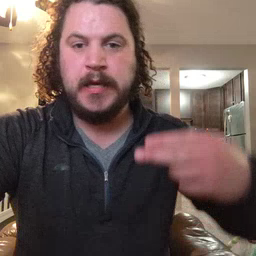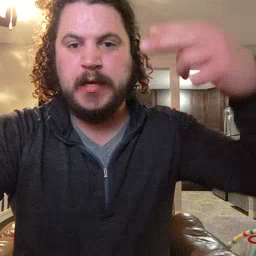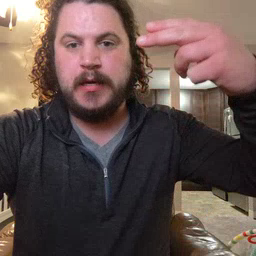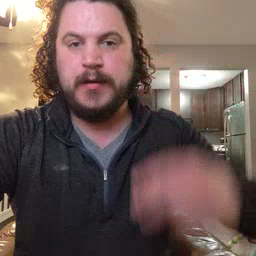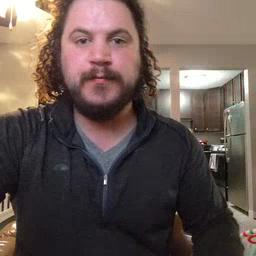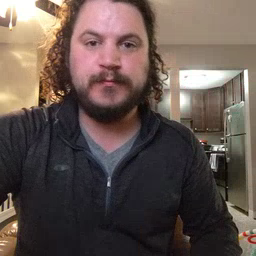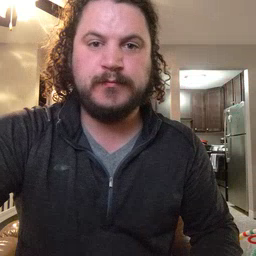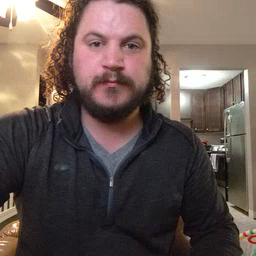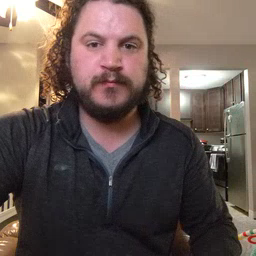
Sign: high